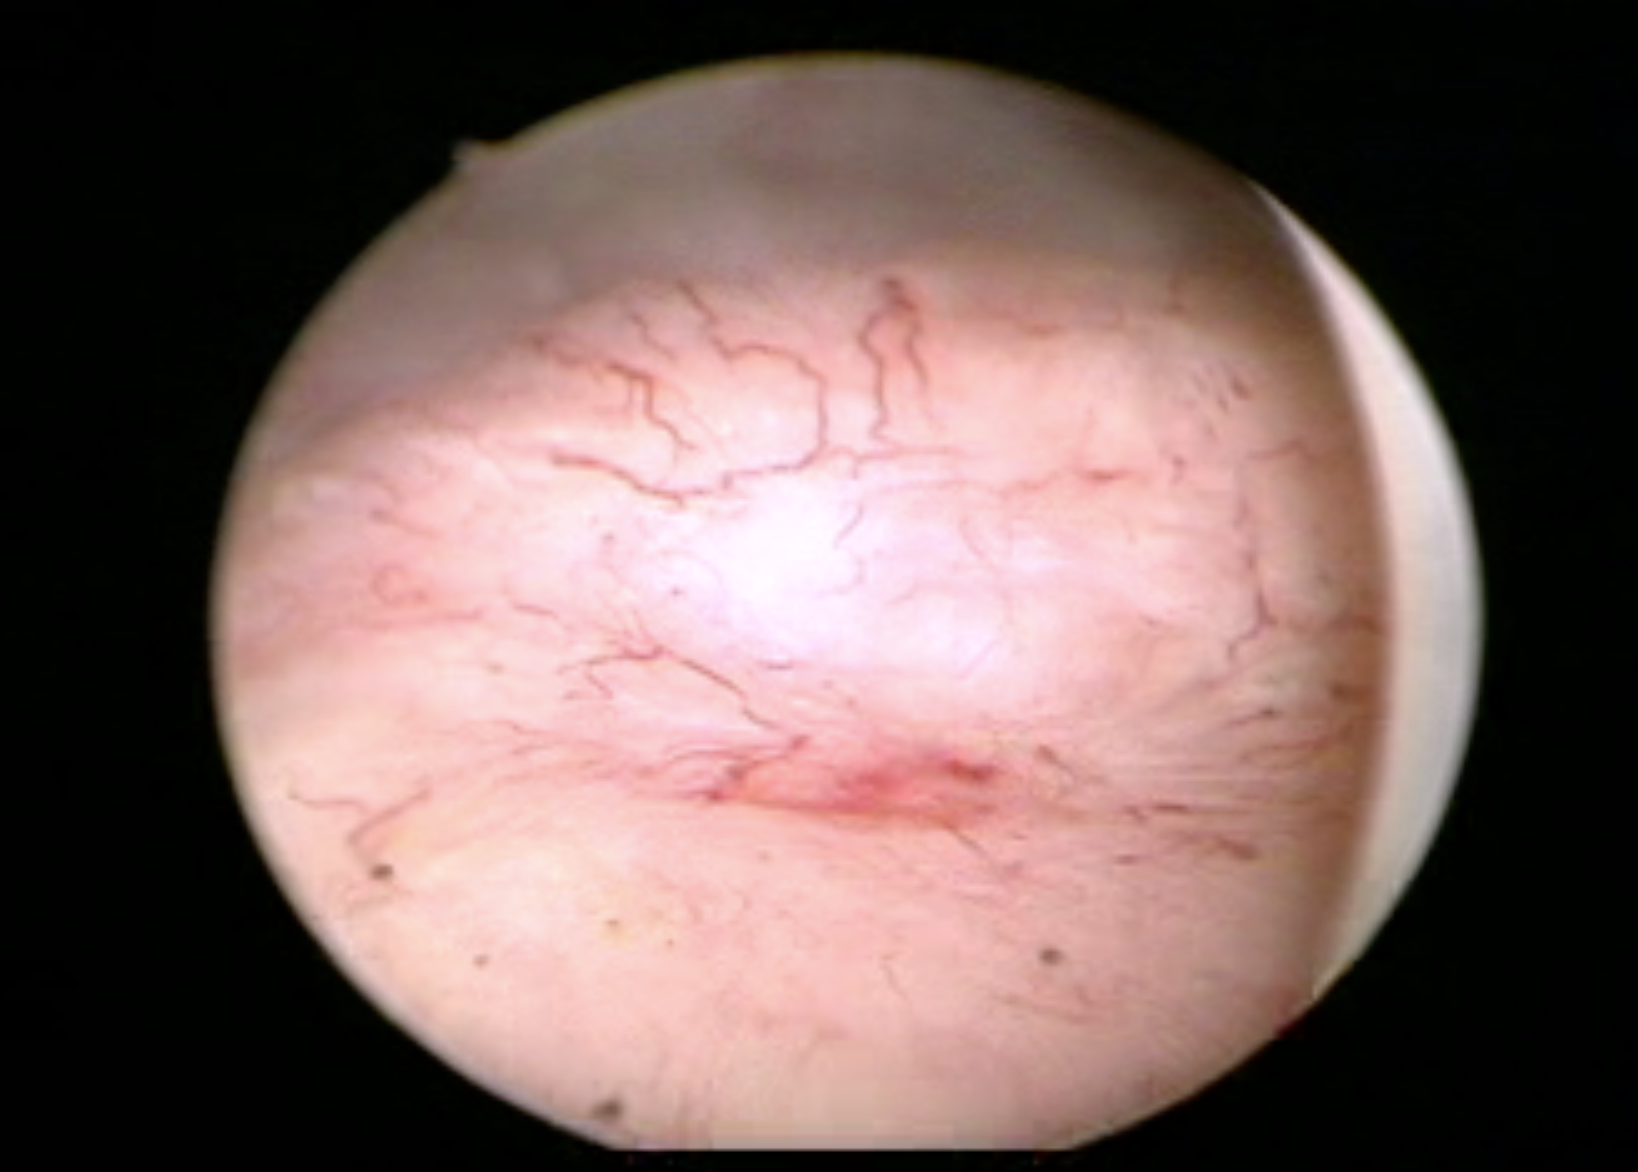
Modality: WLC
Class: Non-malignant
Subclass: BenignNOS
Lesion: L1
Morphology: Non-papillary
Bladder cancer association: No